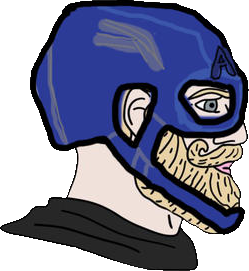
Label: 4_Yes_Chad